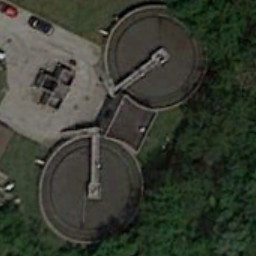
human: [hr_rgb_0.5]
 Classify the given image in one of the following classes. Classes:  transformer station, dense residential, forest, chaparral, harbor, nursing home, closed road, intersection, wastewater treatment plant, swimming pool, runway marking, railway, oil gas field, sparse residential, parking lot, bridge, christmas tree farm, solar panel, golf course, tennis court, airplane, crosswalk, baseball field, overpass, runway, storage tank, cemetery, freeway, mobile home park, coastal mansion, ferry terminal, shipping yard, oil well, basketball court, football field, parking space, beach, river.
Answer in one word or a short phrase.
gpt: wastewater treatment plant